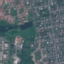
Label: Residential